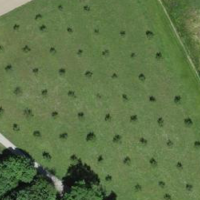
EUNIS habitat code: 52
Species observed at this site:
Argentina anserina